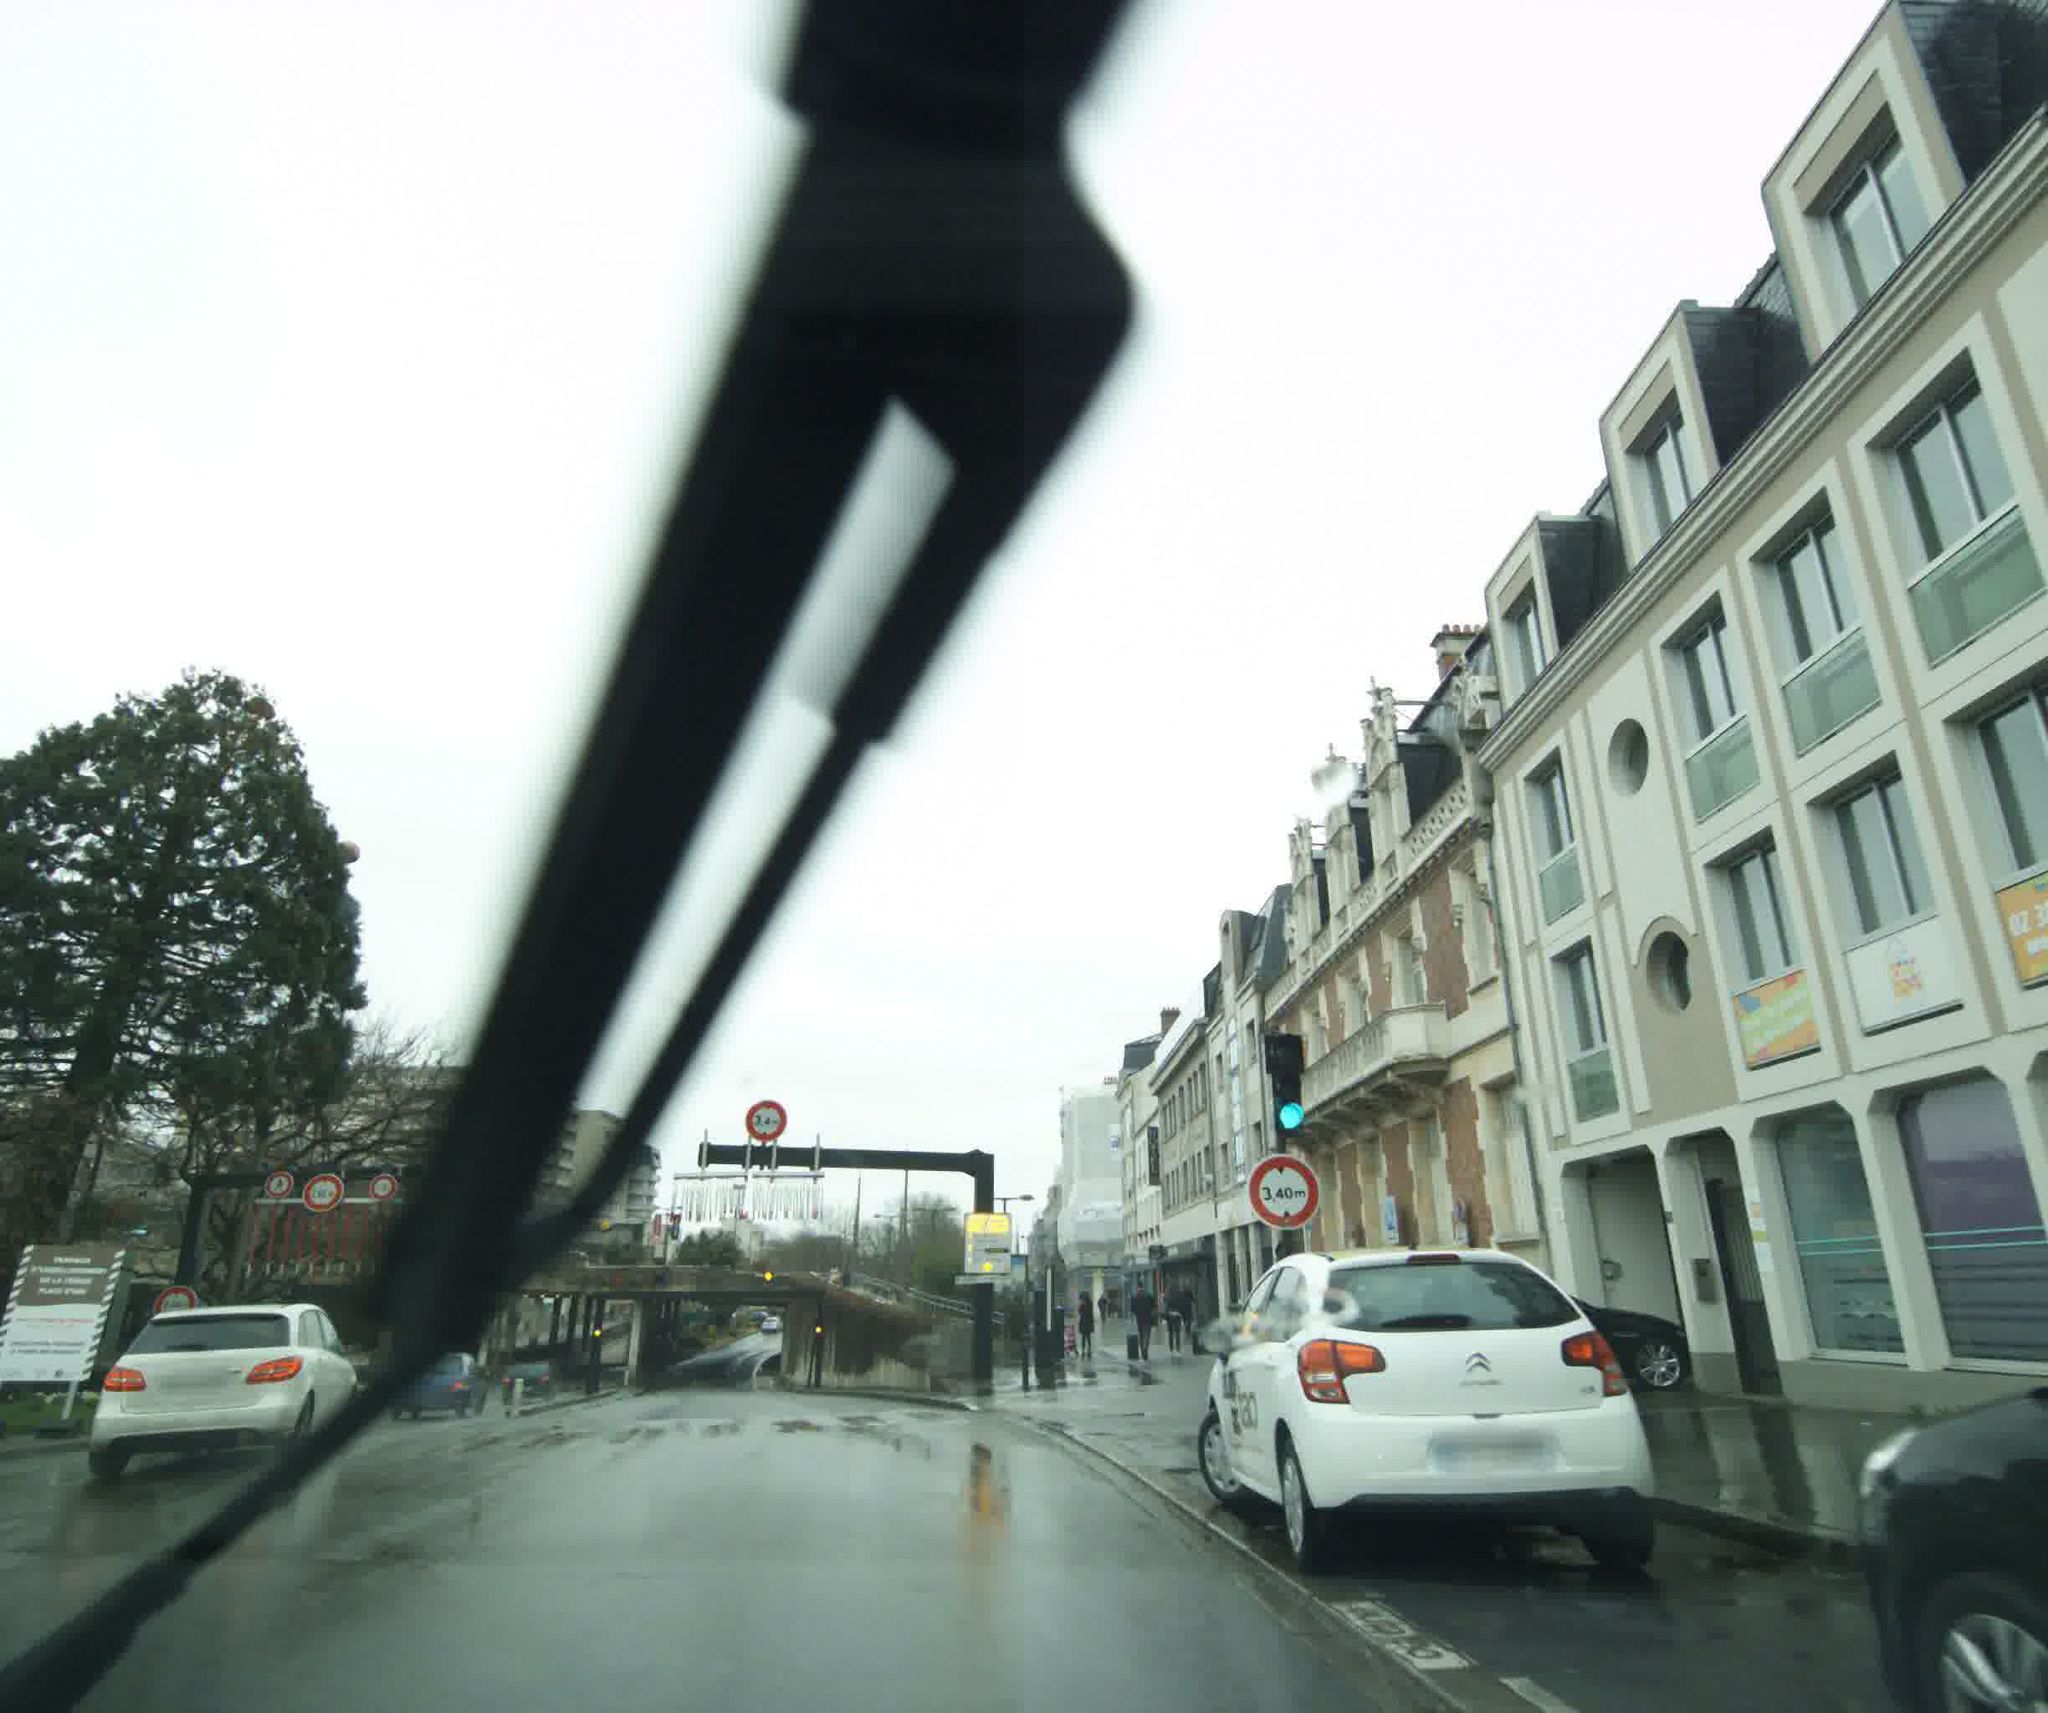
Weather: rainy
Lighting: day
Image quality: slightly poor
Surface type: driving surface
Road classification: cycleway
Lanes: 2
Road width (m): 3
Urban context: urban centre
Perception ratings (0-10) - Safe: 5.36, Lively: 9.08, Beautiful: 5.28, Boring: 2.62, Depressing: 2.3, Wealthy: 6.35